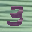
Label: 3